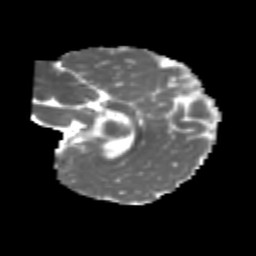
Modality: MD
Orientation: sagittal
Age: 6
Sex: male
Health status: healthy